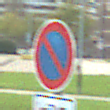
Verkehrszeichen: EingeschraenktesHalteverbot
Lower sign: MehrspurigeFahrzeuge4
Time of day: MorningAfternoon
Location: Outdoor (Urban)
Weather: PartlyCloudy
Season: NotSpecified
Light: Natural